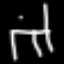
Label: chair